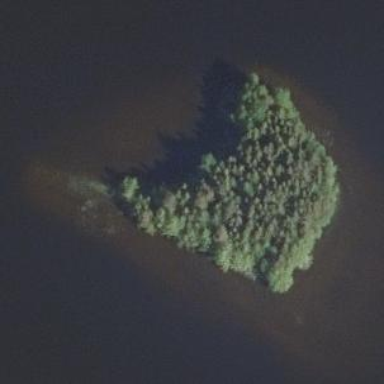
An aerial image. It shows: Island covered with woodland.